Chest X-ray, PA view. Patient: 38 years old, sex F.
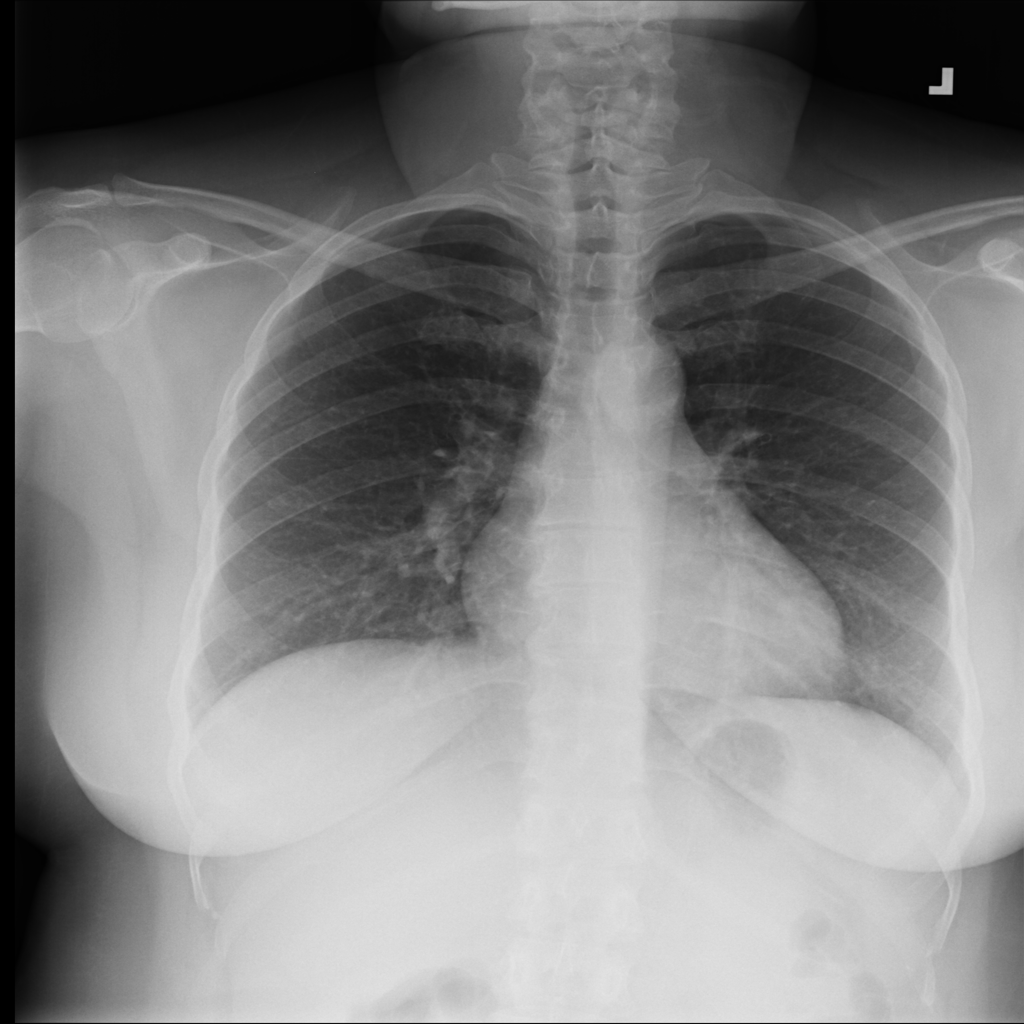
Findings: No Finding